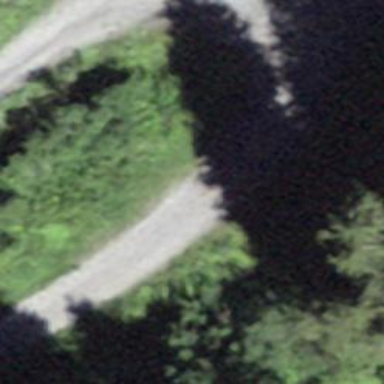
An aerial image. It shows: Gravel track with excellent visibility.